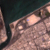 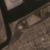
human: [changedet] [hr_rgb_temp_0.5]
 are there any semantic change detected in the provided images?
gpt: An island has been built near the coast.